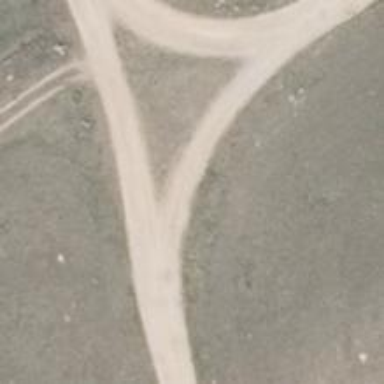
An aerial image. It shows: Compacted grade3 track.